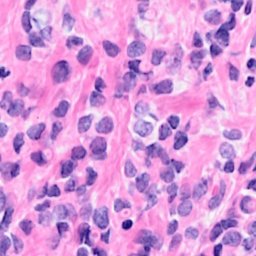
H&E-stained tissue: Breast